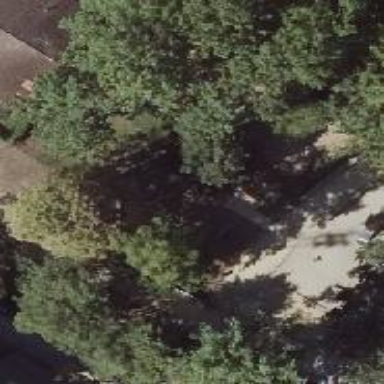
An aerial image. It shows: Playground featuring basket swing.